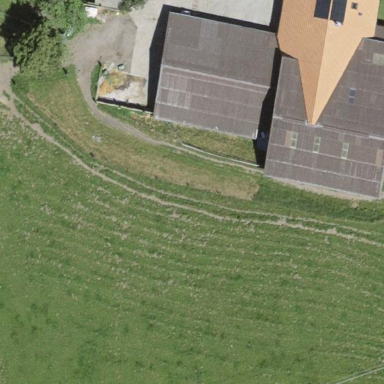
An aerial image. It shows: Farm building.